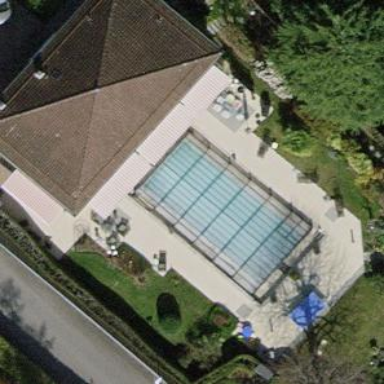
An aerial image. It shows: Swimming pool located in leisure land.